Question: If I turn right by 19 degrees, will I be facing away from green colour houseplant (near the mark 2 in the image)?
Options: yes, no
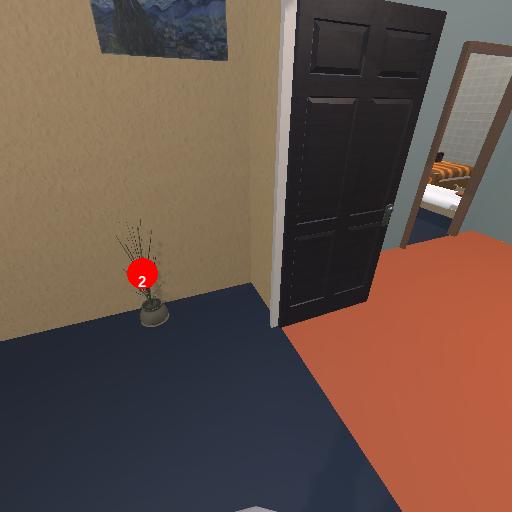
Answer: yes